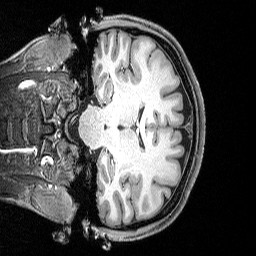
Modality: T1w
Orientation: coronal
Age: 53
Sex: male
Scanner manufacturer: siemens
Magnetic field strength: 3 T
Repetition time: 2.3 s
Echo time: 0.00298 s